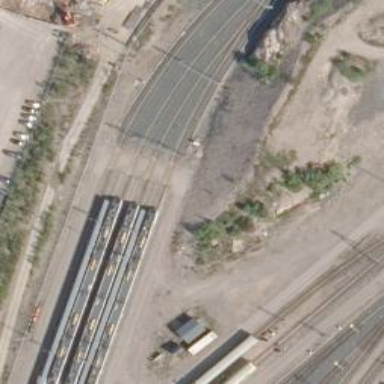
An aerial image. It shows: Railway level crossing.